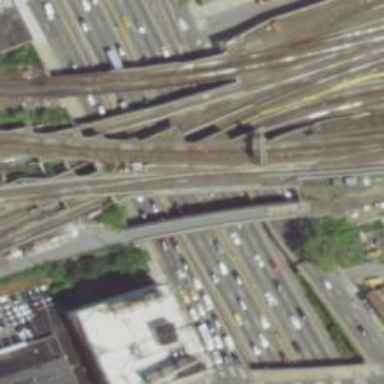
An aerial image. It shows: Railway bridge with electrified rail tracks.